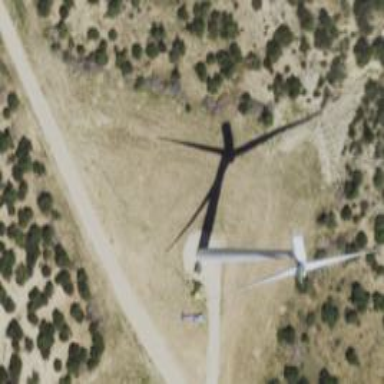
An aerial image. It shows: Wind generator powered by horizontal axis wind turbine.